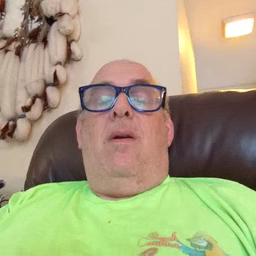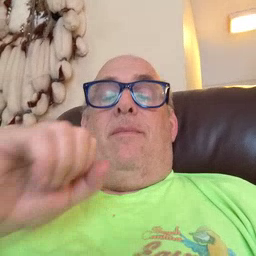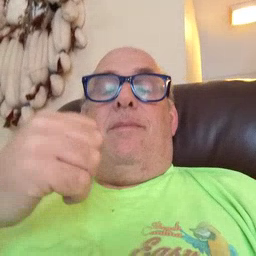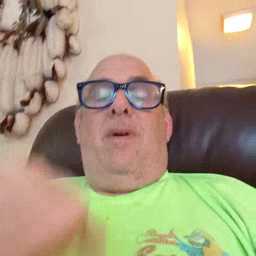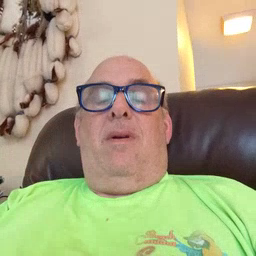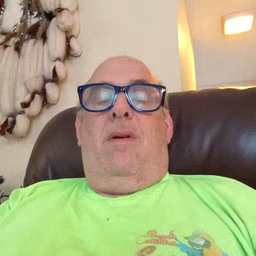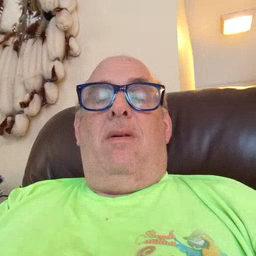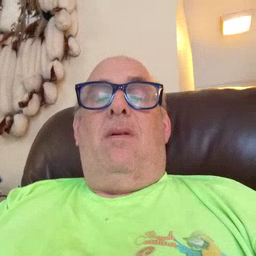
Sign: make